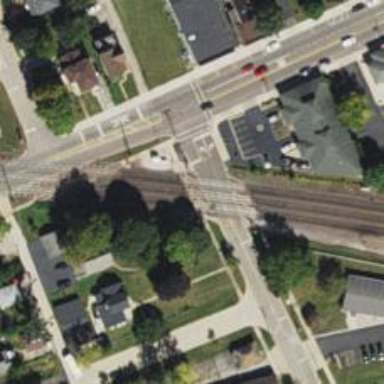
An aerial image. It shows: Crossing for the railway.